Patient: sex F, age 68
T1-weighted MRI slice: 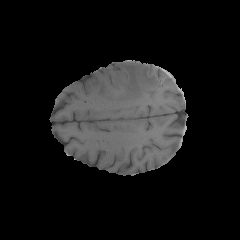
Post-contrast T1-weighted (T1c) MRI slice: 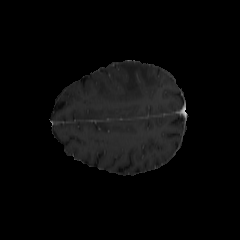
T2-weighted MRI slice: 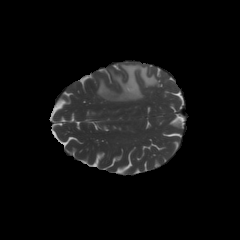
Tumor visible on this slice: yes
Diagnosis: Glioblastoma, IDH-wildtype
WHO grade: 4